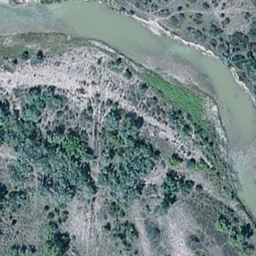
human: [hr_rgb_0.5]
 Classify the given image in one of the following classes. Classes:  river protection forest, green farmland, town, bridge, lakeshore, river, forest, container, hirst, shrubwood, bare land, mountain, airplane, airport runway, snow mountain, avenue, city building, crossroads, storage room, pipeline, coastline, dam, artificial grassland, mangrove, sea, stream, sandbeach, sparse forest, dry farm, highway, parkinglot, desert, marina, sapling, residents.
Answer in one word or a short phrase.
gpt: river